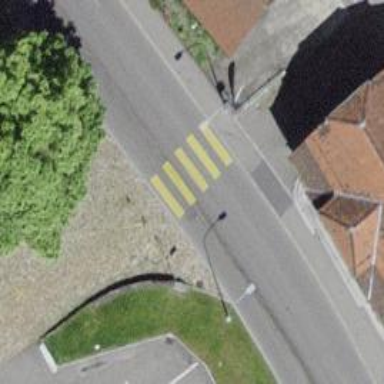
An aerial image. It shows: Marked crossing on the road.